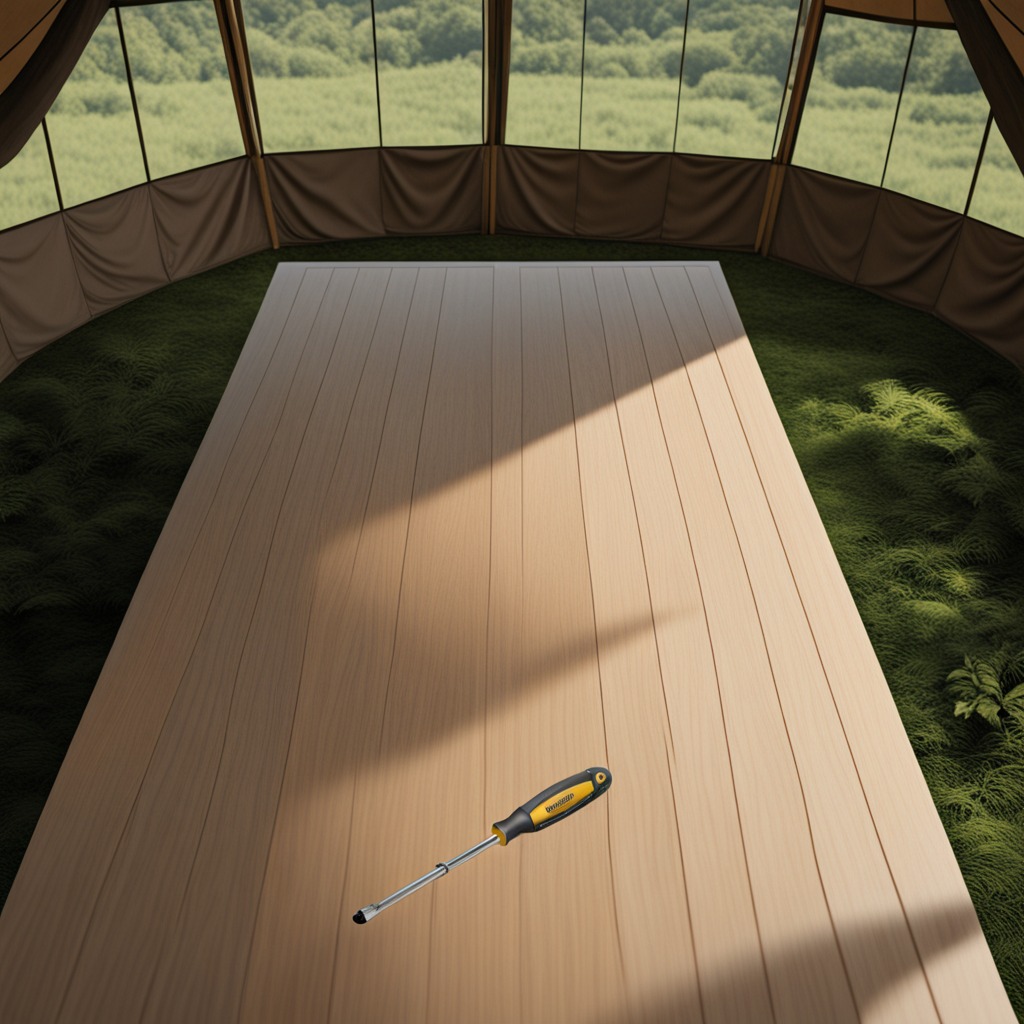
A screwdriver lies on a wooden table inside a jungle field workshop tent.